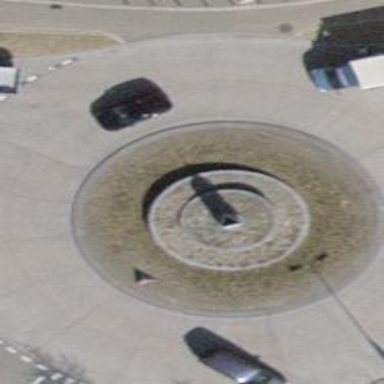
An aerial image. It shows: Secondary road with concrete surface that forms roundabout at the junction.